Field crop: maize
Growth stage: 2
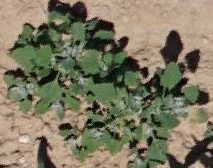
Species: chenopodium